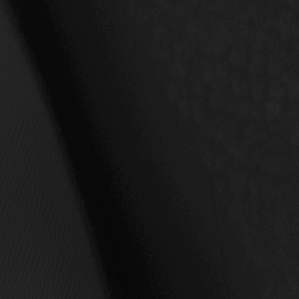
Label: non_frost